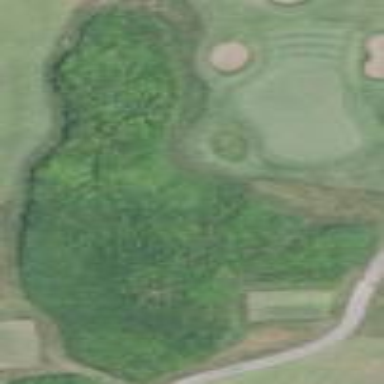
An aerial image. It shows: Area of rough grass used for golf.